Field crop: maize
Growth stage: 2
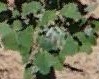
Species: chenopodium